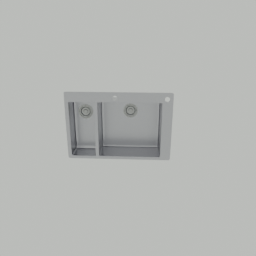
Label: appliances